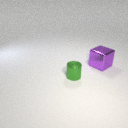
large purple metal cube to the right of small green metal cylinder